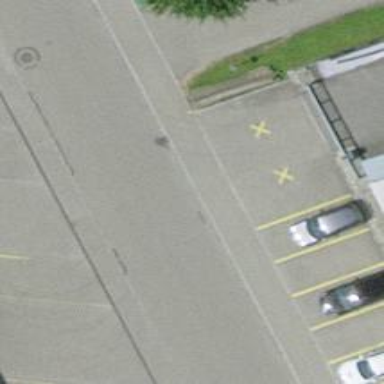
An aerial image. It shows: Unmarked road crossing.